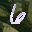
Label: 6